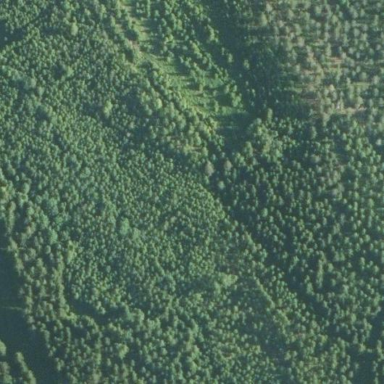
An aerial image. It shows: Woodland area with evergreen needle-leaved trees. It is identified as Corine Transitional woodland-shrub.